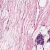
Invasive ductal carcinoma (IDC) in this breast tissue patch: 0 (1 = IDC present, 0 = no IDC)